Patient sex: M
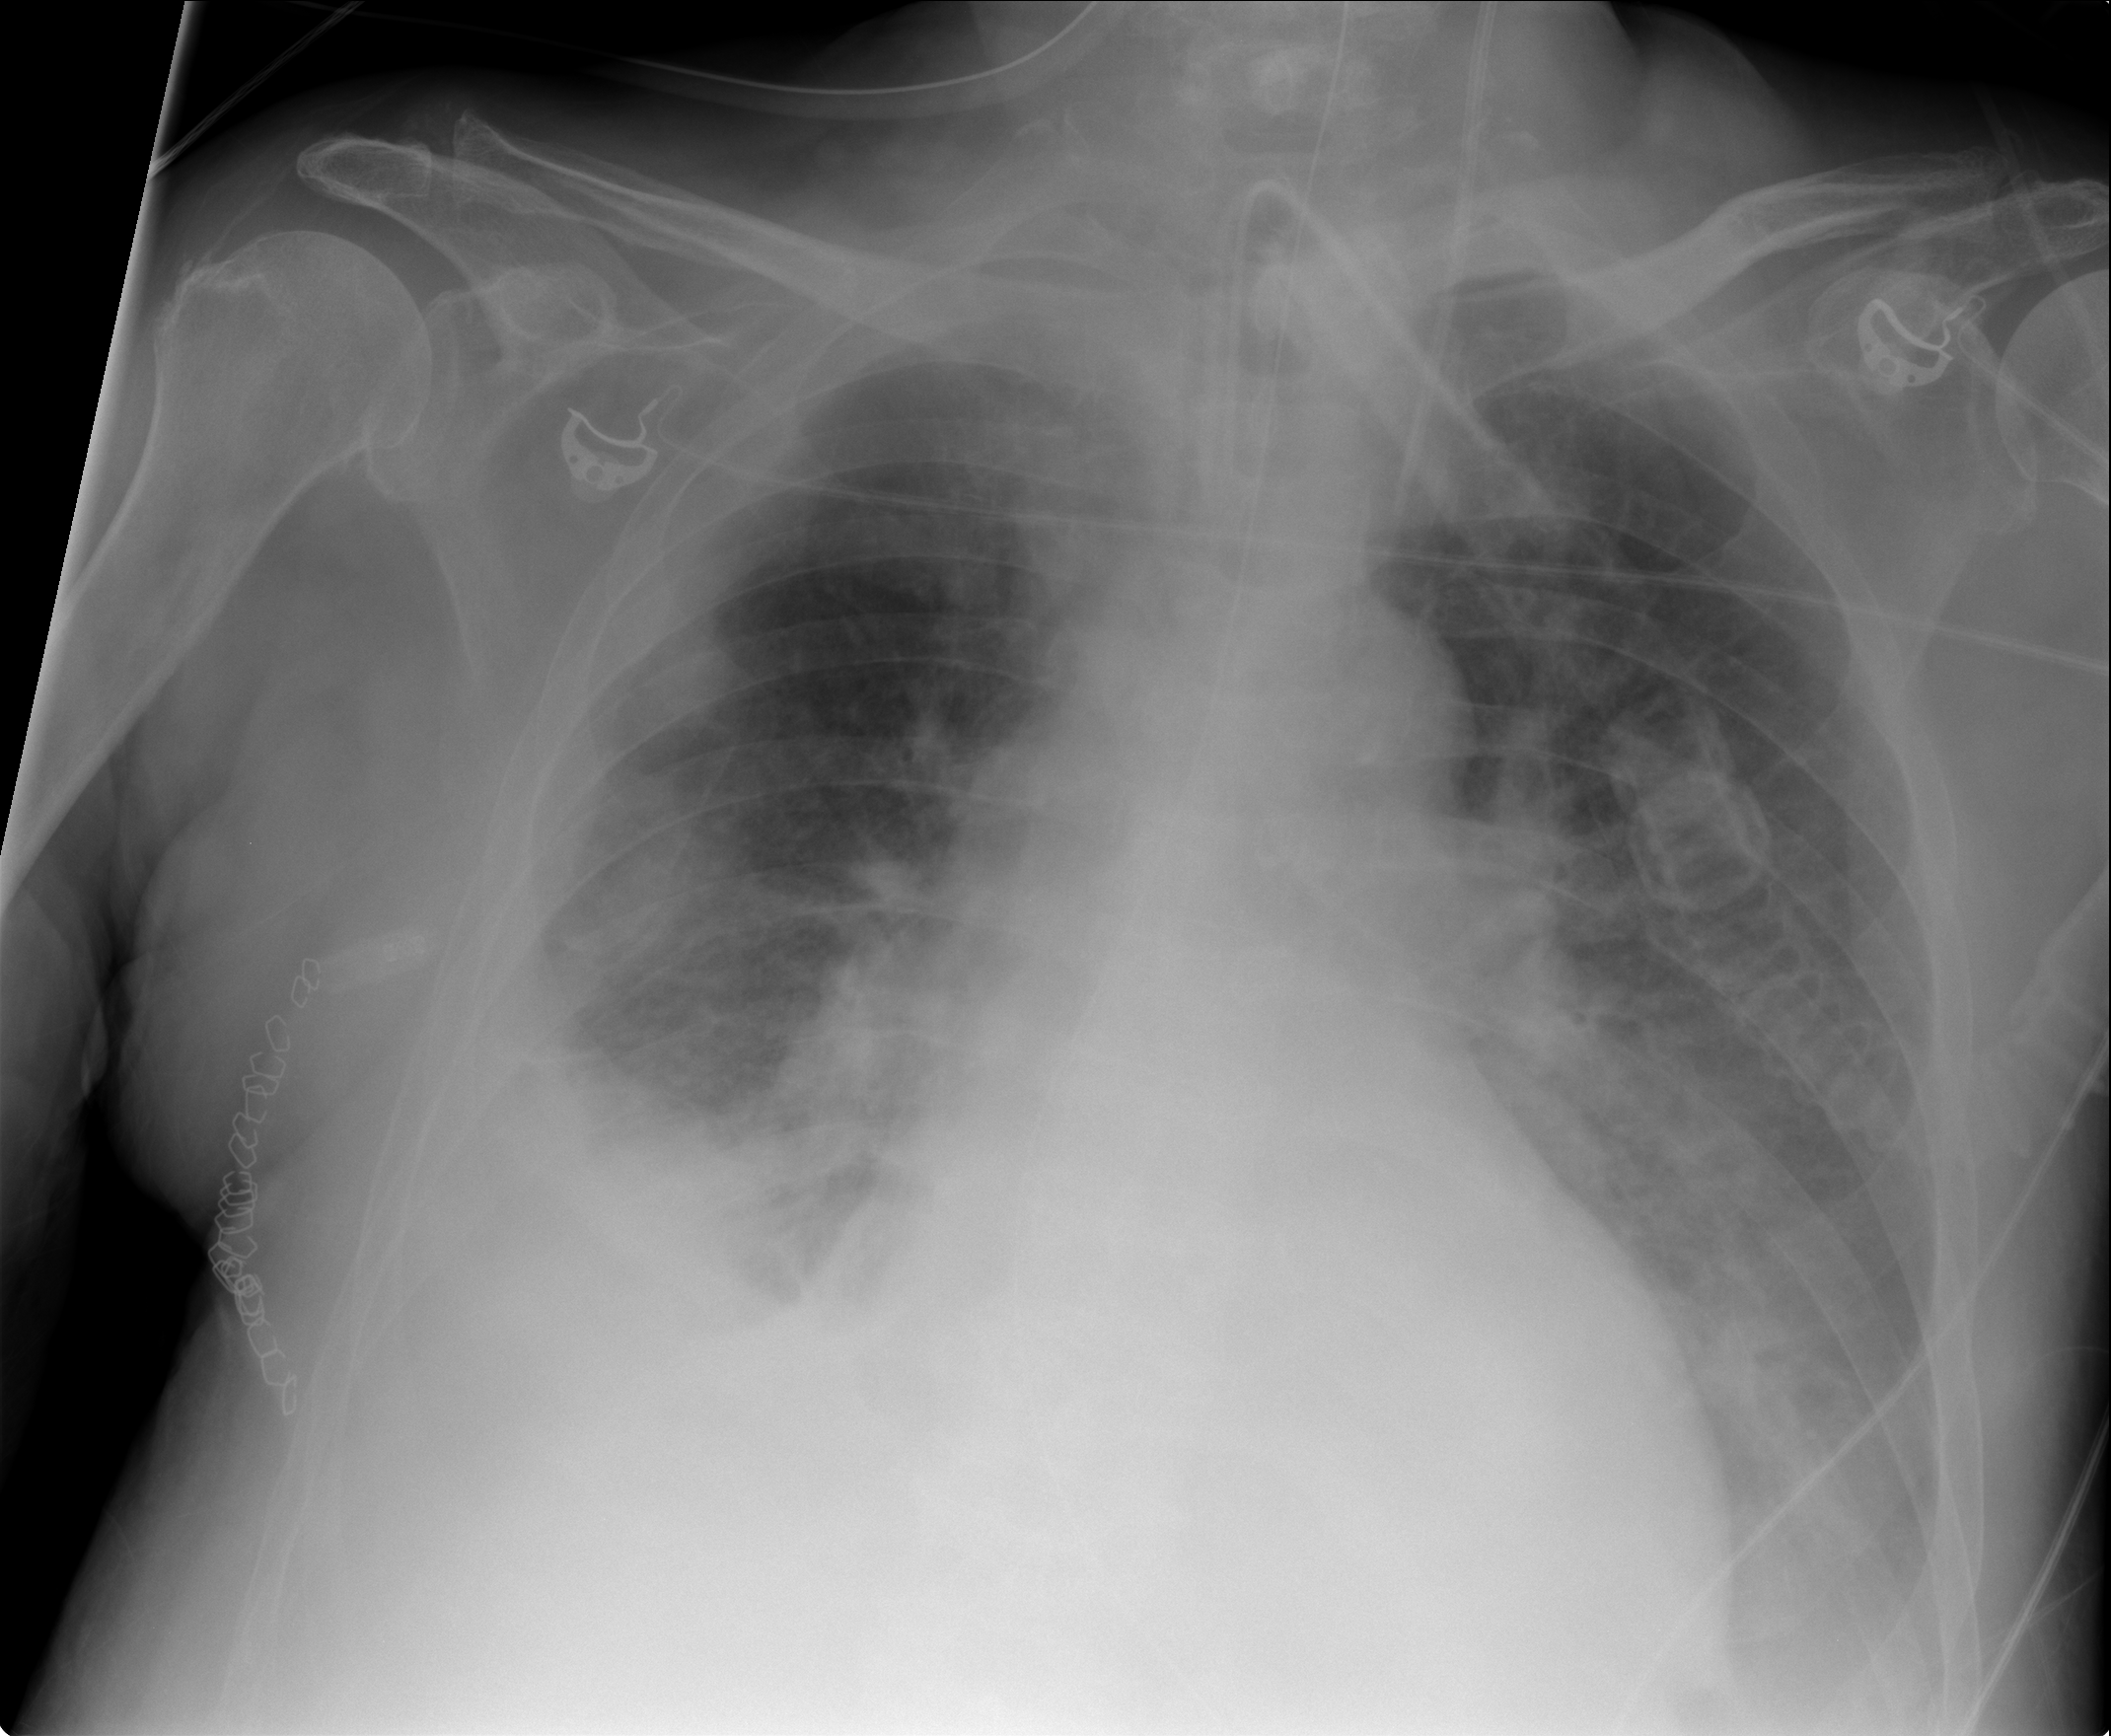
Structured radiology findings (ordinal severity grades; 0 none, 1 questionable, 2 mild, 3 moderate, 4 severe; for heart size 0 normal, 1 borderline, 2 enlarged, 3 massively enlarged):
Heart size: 2
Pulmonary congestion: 1
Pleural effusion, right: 2
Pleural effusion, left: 2
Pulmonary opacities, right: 2
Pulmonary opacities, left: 1
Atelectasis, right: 3
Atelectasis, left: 2